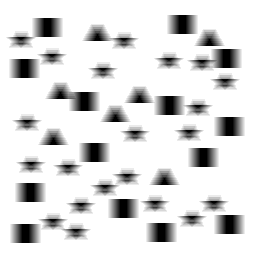
Squares: 14
Triangles: 7
Stars: 21
Total shapes: 42